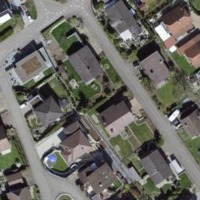
EUNIS habitat code: 54
Species observed at this site:
Lamium galeobdolon